Question:
Hi,
when I click the folder that is in the first folder it just can't recognize what's in it.
What is it I'm doing wrong ?
'''
<?php
$fil = new SplFileObject(__FILE__);
$dato = new DateTime();
$dato->setTimezone(new DateTimeZone('Europe/Copenhagen'));
$dato->setTimestamp($fil->getMTime()); // getMTime sidst modificeret
if($_GET) {
$path = $fil->getPath();
$path = $path . "/" . $_GET['mappe'];
} else {
$path = $fil->getPath();
}
$mappeinterator = new FilesystemIterator($path);
foreach ($mappeinterator as $fileinfo) {
$type = $fileinfo->isDir();
if(!$type){
echo '<div style="width: 648px; margin:0 auto;">';
echo '<div id="name">';
echo $fileinfo->getFilename();
echo '</div>';
echo '<div id="kb">';
echo $fileinfo->getSize() . ' kb' . '<br>';
echo '</div>';
echo '<div id="mo">';
echo 'Modified on';
echo '</div>';
echo '<div id="m">';
$modificeret = $dato->format('d-m-Y H:i:s');
echo $modificeret . '<br>';
echo '</div>';
echo '</div><br><br>';
} else {
echo '<div style="width: 648px; margin:0 auto;">';
echo '<div id="name">';
// ------------------------------------------------------
$m = $fileinfo->getFilename();
echo '<a href=op02.php?mappe=' . $m . '>';
echo $m;
echo '</a>';
echo '</div>';
// ------------------------------------------------------
echo '<div id="kb">';
echo $fileinfo->getSize() . ' kb' . '<br>';
echo '</div>';
echo '<div id="mo">';
echo 'Modified on';
echo '</div>';
echo '<div id="m">';
$modificeret = $dato->format('d-m-Y H:i:s');
echo $modificeret . '<br>';
echo '</div>';
echo '</div><br><br>';
}
}
?>
'''
I have more folder in each folder just for the test.
But as you can see it does go further
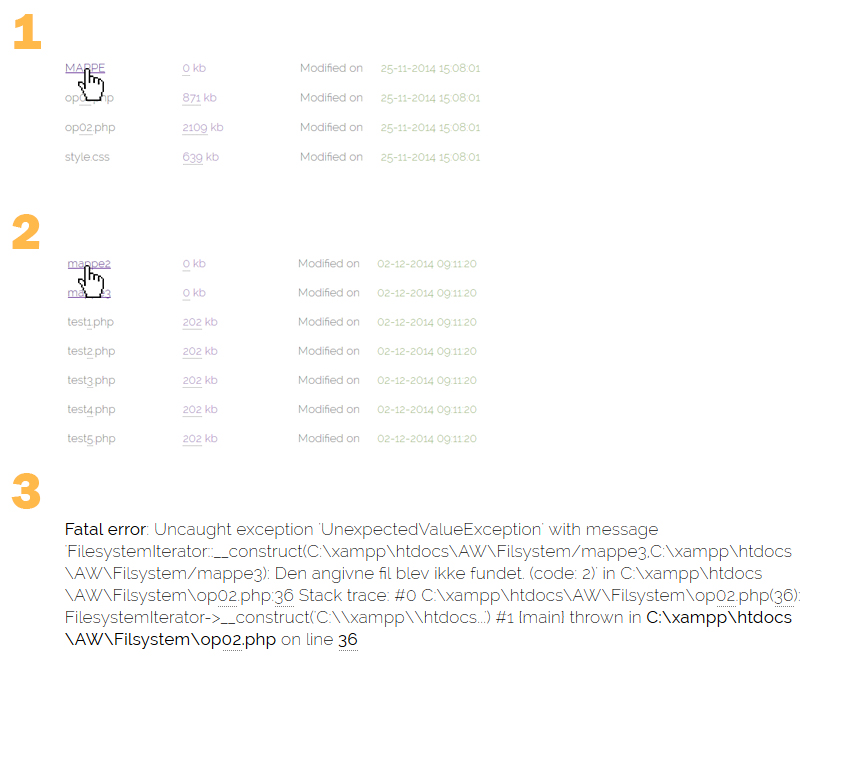
Answer: You are using the directory of '__FILE__' as base. You have to provide the whole path to your sub-subdir that means including MAPPE. Your directory is not C:\xampp\htdocs\AW\Filsystem\mappe3 but C:\xampp\htdocs\AW\Filsystem\MAPPE\mappe3. Therefore you should include the whole relative path in your link:
'''
$m = substr($path."\\".$fileinfo->getFilename(), strlen(dirname(__FILE__))+1);
echo '<a href=op02.php?mappe=' . $m . '>';
'''
But beware: using request vars for building a path could be a security problem.